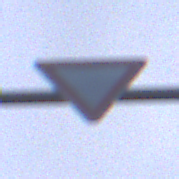
Verkehrszeichen: VorfahrtGewaehren
Umgebung: Outdoor, Nature
Tageszeit: SunriseSunset
Wetter: PartlyCloudy
Licht: Natural
Jahreszeit: Autumn
Kontrast: LowContrast